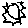
Label: sun